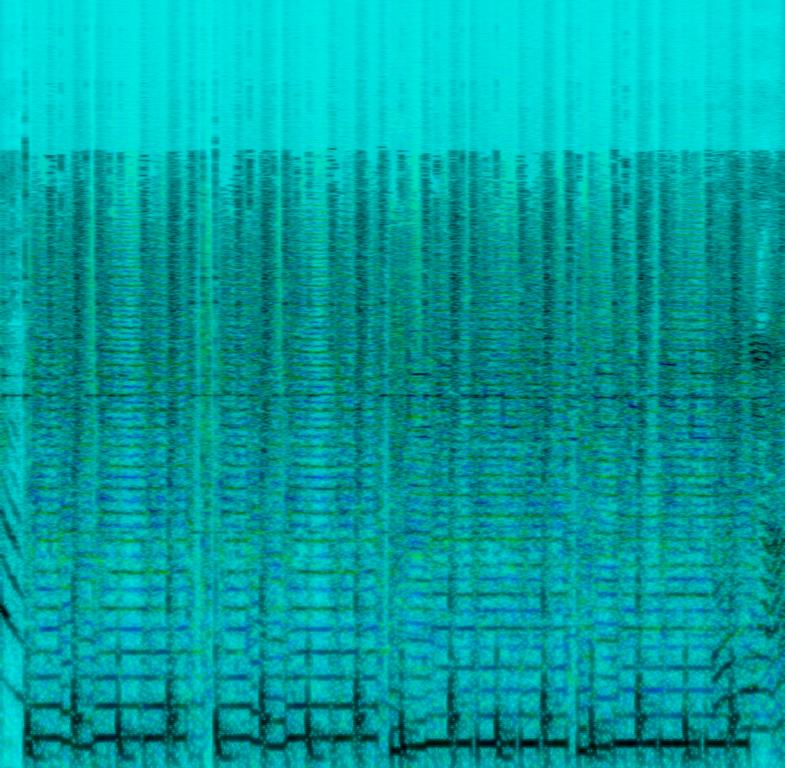
This song contains a simple acoustic drum groove with a cowbell sound. Two e-guitars and an e-bass are all playing the same melody spread across the speakers. Another e-guitar is strumming dissonant chords in the background panned to the left side of the speakers. Male voices are singing in a higher key. This song may be playing while cooking with joy.